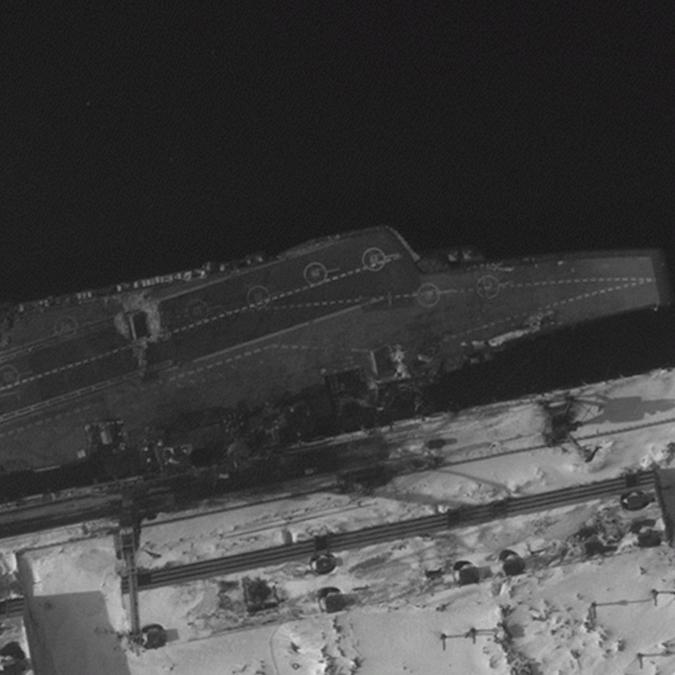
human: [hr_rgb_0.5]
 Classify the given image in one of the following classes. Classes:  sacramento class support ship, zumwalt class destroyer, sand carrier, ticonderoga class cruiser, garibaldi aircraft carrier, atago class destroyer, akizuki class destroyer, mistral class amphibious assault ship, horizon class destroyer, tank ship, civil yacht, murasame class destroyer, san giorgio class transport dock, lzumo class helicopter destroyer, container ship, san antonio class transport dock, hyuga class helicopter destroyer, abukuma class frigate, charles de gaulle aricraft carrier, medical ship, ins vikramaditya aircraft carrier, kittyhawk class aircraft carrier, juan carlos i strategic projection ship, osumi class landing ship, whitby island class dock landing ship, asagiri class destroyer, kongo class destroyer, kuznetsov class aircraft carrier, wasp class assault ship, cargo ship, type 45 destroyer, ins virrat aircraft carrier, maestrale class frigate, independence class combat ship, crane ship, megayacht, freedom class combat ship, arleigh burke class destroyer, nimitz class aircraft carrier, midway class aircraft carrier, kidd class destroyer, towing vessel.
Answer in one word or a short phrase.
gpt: Kuznetsov class aircraft carrier